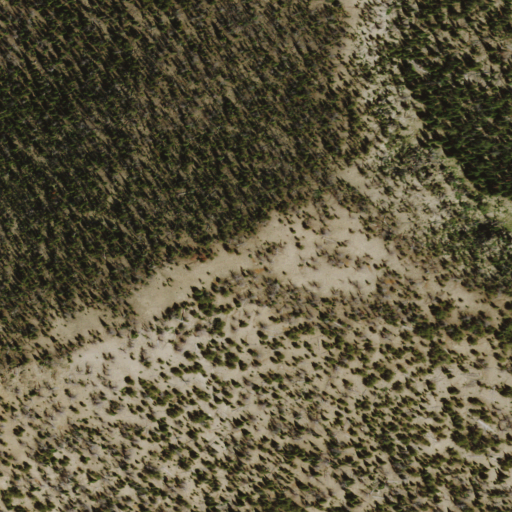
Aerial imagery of mountain in Nevada named Fox Creek Peak containing evergreen forest and shrub